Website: home-depot
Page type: store-pickup
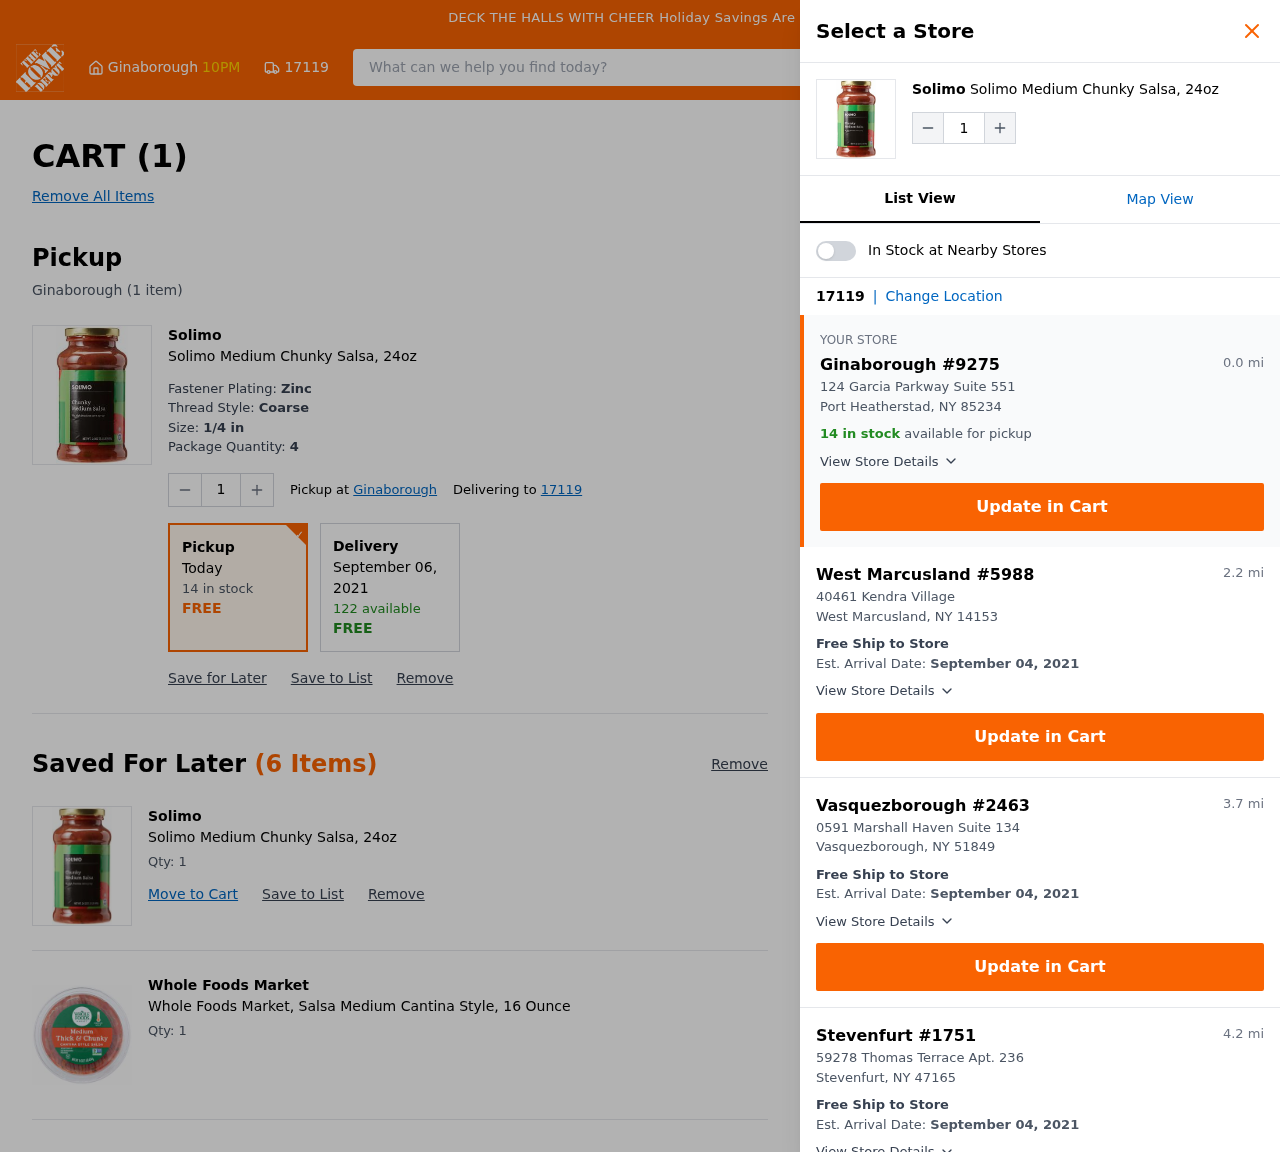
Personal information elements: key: PII_CITY
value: Ginaborough
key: PII_LOCATION1_CITY_STATE_ZIP
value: Port Heatherstad, NY 85234
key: PII_LOCATION1_STREET
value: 124 Garcia Parkway Suite 551
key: PII_LOCATION2_CITY
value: West Marcusland
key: PII_LOCATION2_CITY_STATE_ZIP
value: West Marcusland, NY 14153
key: PII_LOCATION2_STREET
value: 40461 Kendra Village
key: PII_LOCATION3_CITY
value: Vasquezborough
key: PII_LOCATION3_CITY_STATE_ZIP
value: Vasquezborough, NY 51849
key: PII_LOCATION3_STREET
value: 0591 Marshall Haven Suite 134
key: PII_LOCATION4_CITY
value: Stevenfurt
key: PII_LOCATION4_CITY_STATE_ZIP
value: Stevenfurt, NY 47165
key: PII_LOCATION4_STREET
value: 59278 Thomas Terrace Apt. 236
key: PII_POSTCODE
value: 17119
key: PII_POSTCODE2
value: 17119
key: PII_POSTCODE_FULL
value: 17119
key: PII_POSTCODE_NUMERIC
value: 17119
Product elements: key: PRODUCT1_BRAND
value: Solimo
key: PRODUCT1_NAME
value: Solimo Medium Chunky Salsa, 24oz
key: PRODUCT2_BRAND
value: Whole Foods Market
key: PRODUCT2_NAME
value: Whole Foods Market, Salsa Medium Cantina Style, 16 Ounce
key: PRODUCT1_BRAND2
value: Solimo
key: PRODUCT1_NAME2
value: Solimo Medium Chunky Salsa, 24oz
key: PRODUCT1_BRAND3
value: Solimo
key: PRODUCT1_NAME3
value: Solimo Medium Chunky Salsa, 24oz
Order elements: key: ORDER_NUM_ITEMS
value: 1
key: ORDER_NUM_ITEMS2
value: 1
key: ORDER_ITEM_QTY
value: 1
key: ORDER_DATE
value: Today
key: ORDER_DELIVERY_DATE
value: September 06, 2021
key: ORDER_SHIPPING_DATE
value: September 04, 2021
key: ORDER_SHIPPING_DATE2
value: September 04, 2021
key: ORDER_SHIPPING_DATE3
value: September 04, 2021
Search elements: key: HEADER_SEARCH
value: What can we help you find today?
Other elements: key: SAVED_ITEM1_QTY
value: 1
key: SAVED_ITEM2_QTY
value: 1